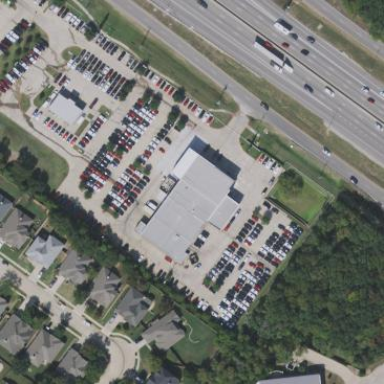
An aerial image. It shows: Building housing car shop.